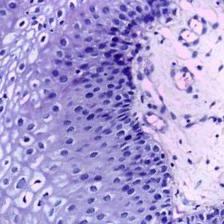
Diagnosis: Normal